Aerial crown-view tile of a tropical tree (Barro Colorado Island, Panama), acquired 20241014:
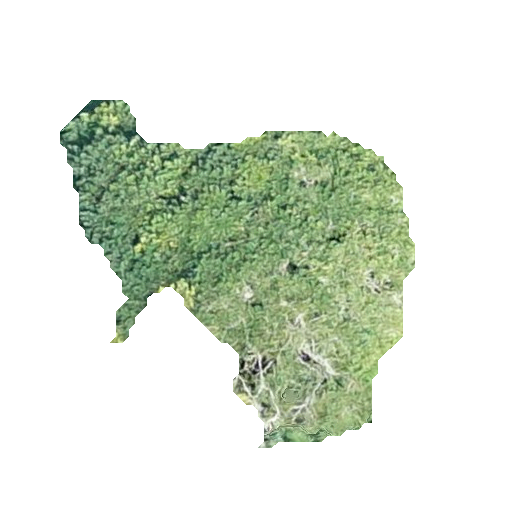
Species: Jacaranda copaia
GBIF accepted scientific name: Jacaranda copaia
Crown area: 112.645 m²